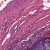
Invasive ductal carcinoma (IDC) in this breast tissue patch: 0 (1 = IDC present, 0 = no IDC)